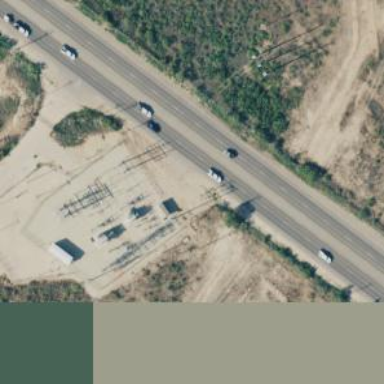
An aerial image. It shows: Distribution level power substation surrounded by fence.